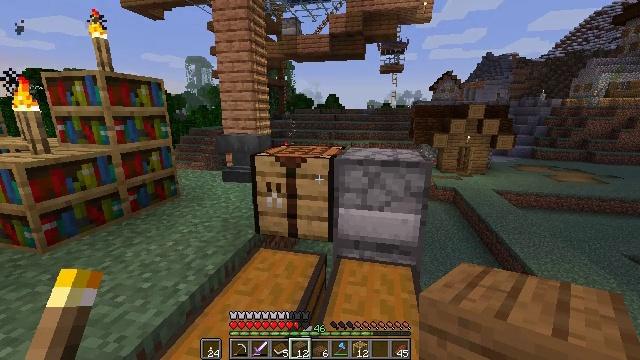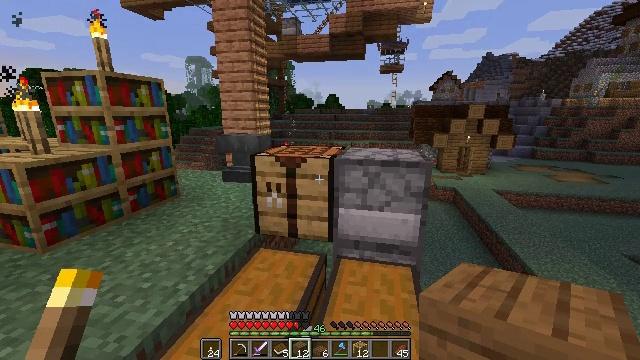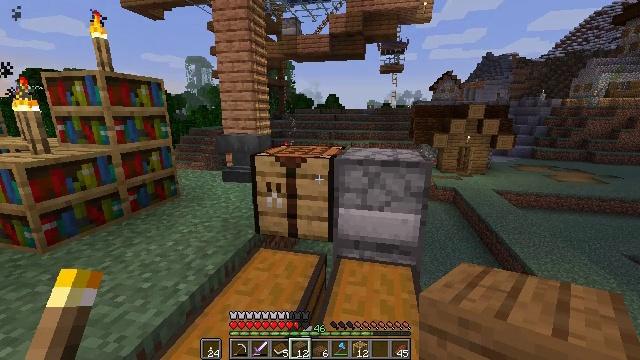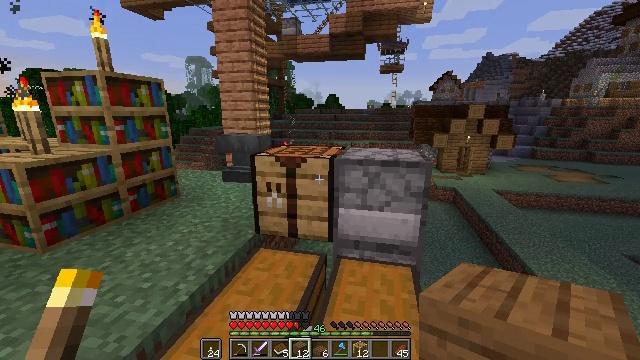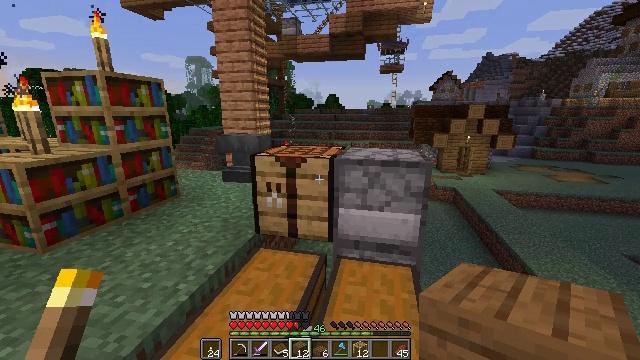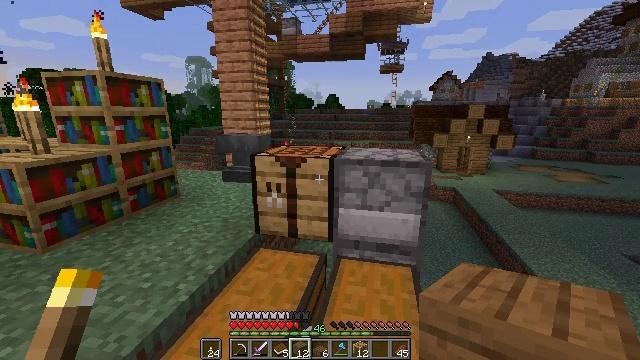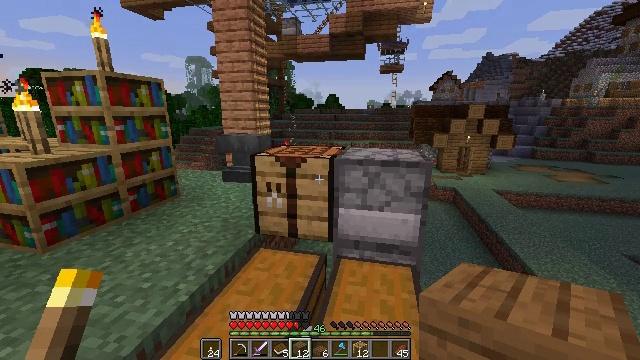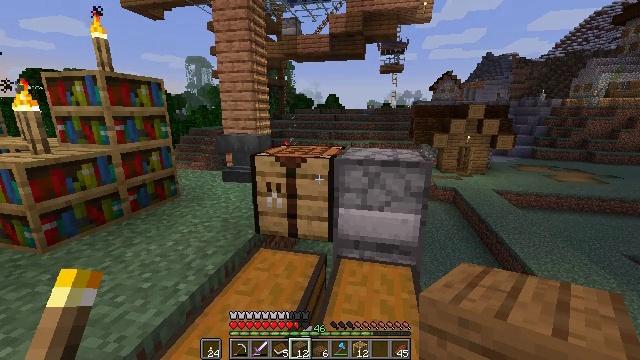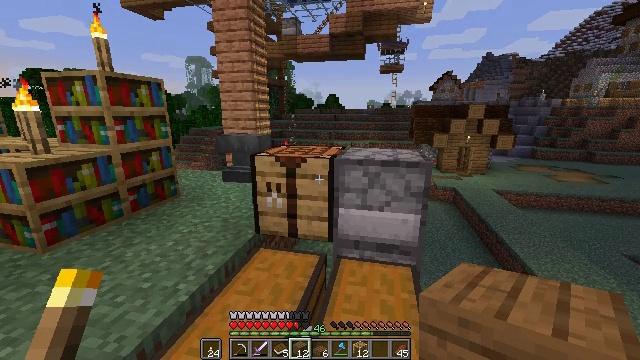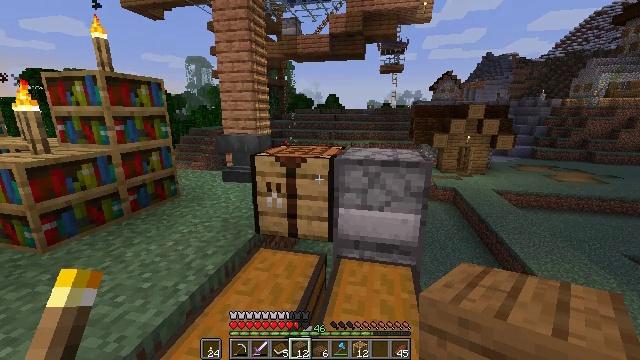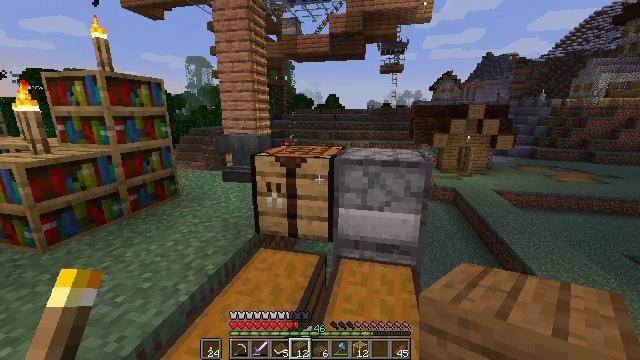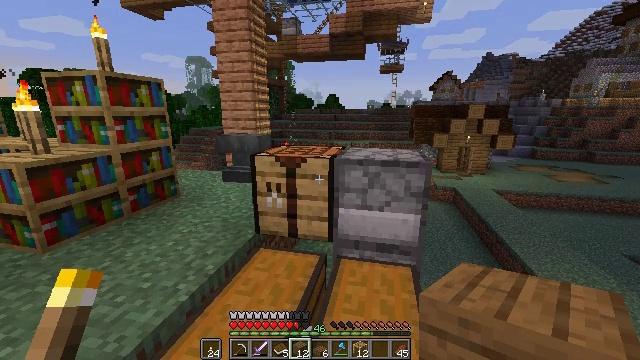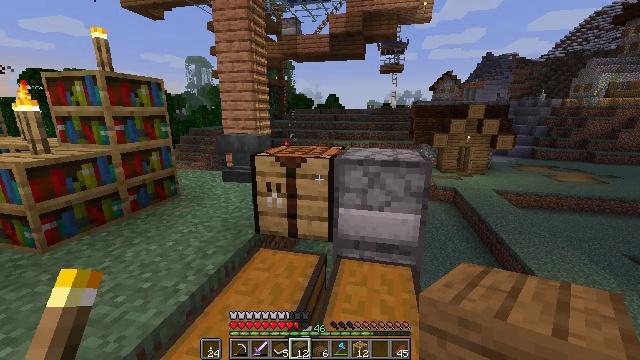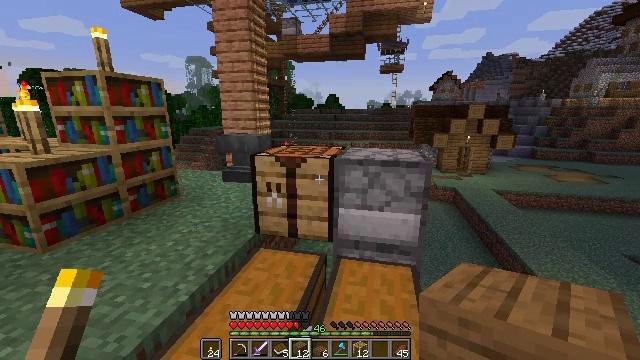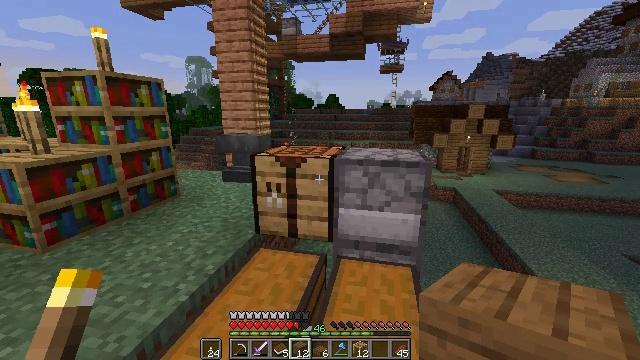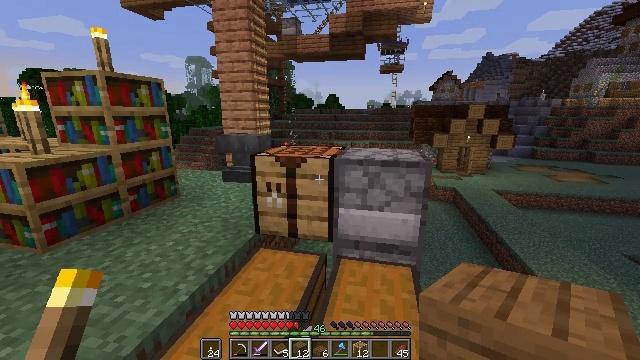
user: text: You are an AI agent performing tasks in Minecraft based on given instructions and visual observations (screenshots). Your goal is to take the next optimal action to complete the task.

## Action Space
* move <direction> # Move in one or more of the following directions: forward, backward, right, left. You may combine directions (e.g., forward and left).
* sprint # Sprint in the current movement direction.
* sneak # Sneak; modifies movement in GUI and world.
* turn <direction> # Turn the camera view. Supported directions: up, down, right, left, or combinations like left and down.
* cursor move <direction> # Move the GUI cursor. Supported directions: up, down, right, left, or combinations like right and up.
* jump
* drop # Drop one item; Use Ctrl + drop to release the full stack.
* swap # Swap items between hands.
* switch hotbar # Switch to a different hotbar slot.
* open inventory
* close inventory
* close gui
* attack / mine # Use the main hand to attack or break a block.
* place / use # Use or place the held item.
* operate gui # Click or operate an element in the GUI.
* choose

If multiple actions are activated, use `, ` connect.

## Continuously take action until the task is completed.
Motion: motion action
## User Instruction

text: With the crafting table, create a spruce fence gate from sticks and planks.
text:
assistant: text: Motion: no_op
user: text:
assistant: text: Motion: no_op
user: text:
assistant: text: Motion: no_op
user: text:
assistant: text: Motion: no_op
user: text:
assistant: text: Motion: no_op
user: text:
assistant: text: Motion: no_op
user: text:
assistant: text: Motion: no_op
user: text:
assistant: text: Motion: no_op
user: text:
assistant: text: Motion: no_op
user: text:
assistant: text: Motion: no_op
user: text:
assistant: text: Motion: no_op
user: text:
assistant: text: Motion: no_op
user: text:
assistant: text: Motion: no_op
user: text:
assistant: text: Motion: no_op
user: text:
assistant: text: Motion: no_op
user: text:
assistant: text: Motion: no_op
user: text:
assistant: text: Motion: no_op
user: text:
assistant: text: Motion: no_op
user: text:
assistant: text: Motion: no_op
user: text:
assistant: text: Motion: no_op
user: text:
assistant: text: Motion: no_op
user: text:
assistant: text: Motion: no_op
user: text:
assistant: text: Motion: no_op
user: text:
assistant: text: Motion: no_op
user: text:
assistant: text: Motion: no_op
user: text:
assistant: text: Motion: no_op
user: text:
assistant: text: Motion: no_op
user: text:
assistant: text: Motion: no_op
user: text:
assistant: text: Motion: no_op
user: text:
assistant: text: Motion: no_op